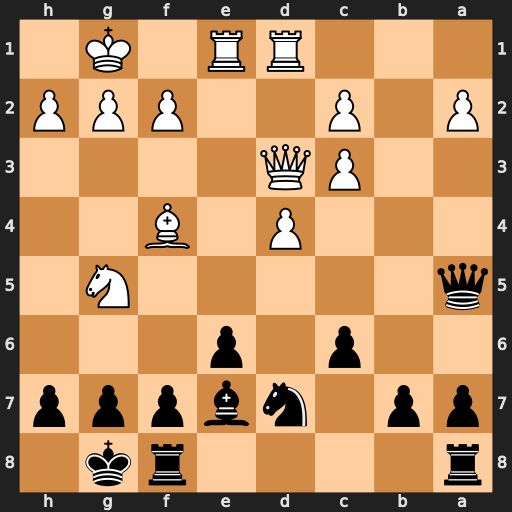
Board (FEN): r4rk1/pp1nbppp/2p1p3/q5N1/3P1B2/2PQ4/P1P2PPP/3RR1K1
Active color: b
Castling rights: -
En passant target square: -
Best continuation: Bxg5 Bxg5 Qxg5